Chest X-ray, AP view. Patient: 54 years old, sex M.
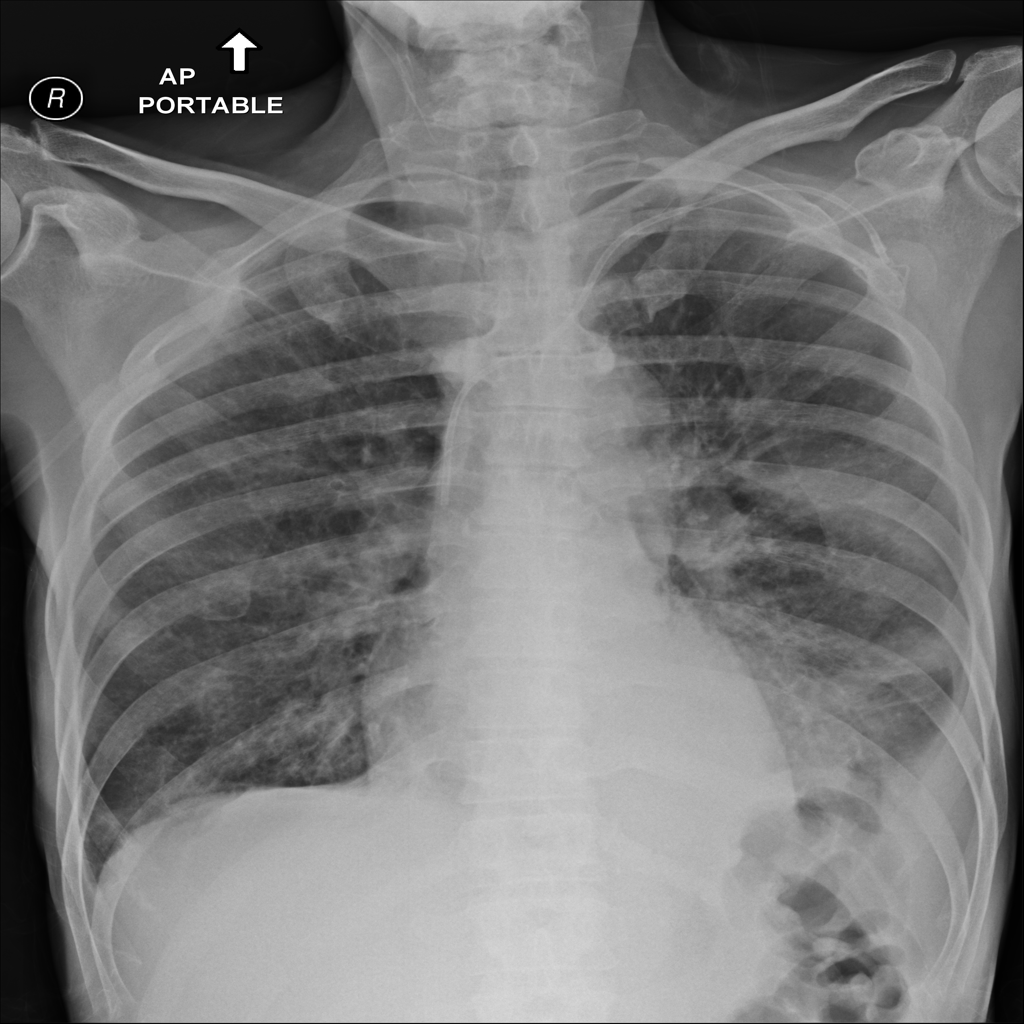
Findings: Consolidation, Effusion